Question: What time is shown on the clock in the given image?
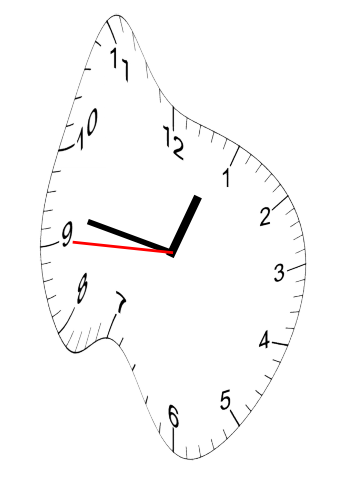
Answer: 12:46:45